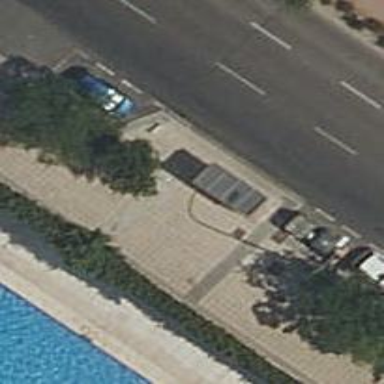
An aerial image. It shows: Bus stop with platform for public transport.